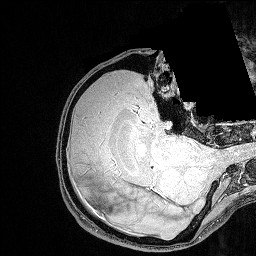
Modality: FLASH
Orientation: axial
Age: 25
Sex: male